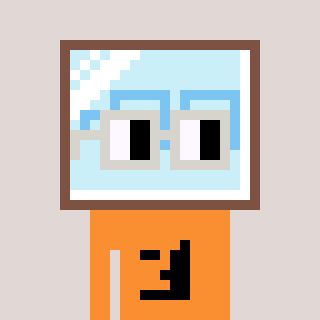
a pixel art character with square light gray glasses, a mirror-shaped head and a orange-colored body on a warm background